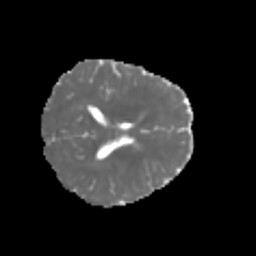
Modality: MD
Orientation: axial
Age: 6
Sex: female
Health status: healthy